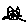
Label: cat